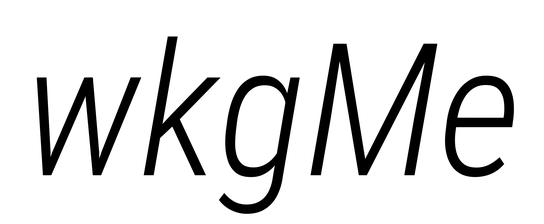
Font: Roboto-Italic_Condensed_Light_Italic